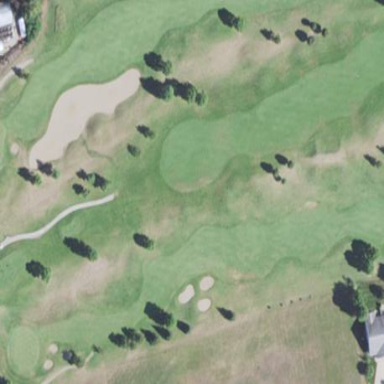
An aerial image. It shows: Rough area in golf course.